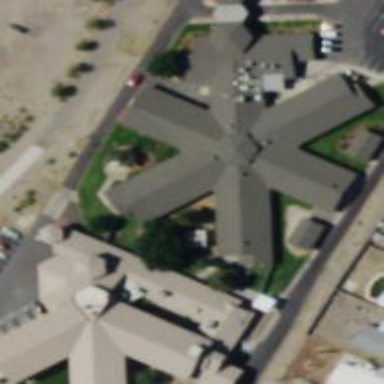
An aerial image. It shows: Nursing home.